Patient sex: F
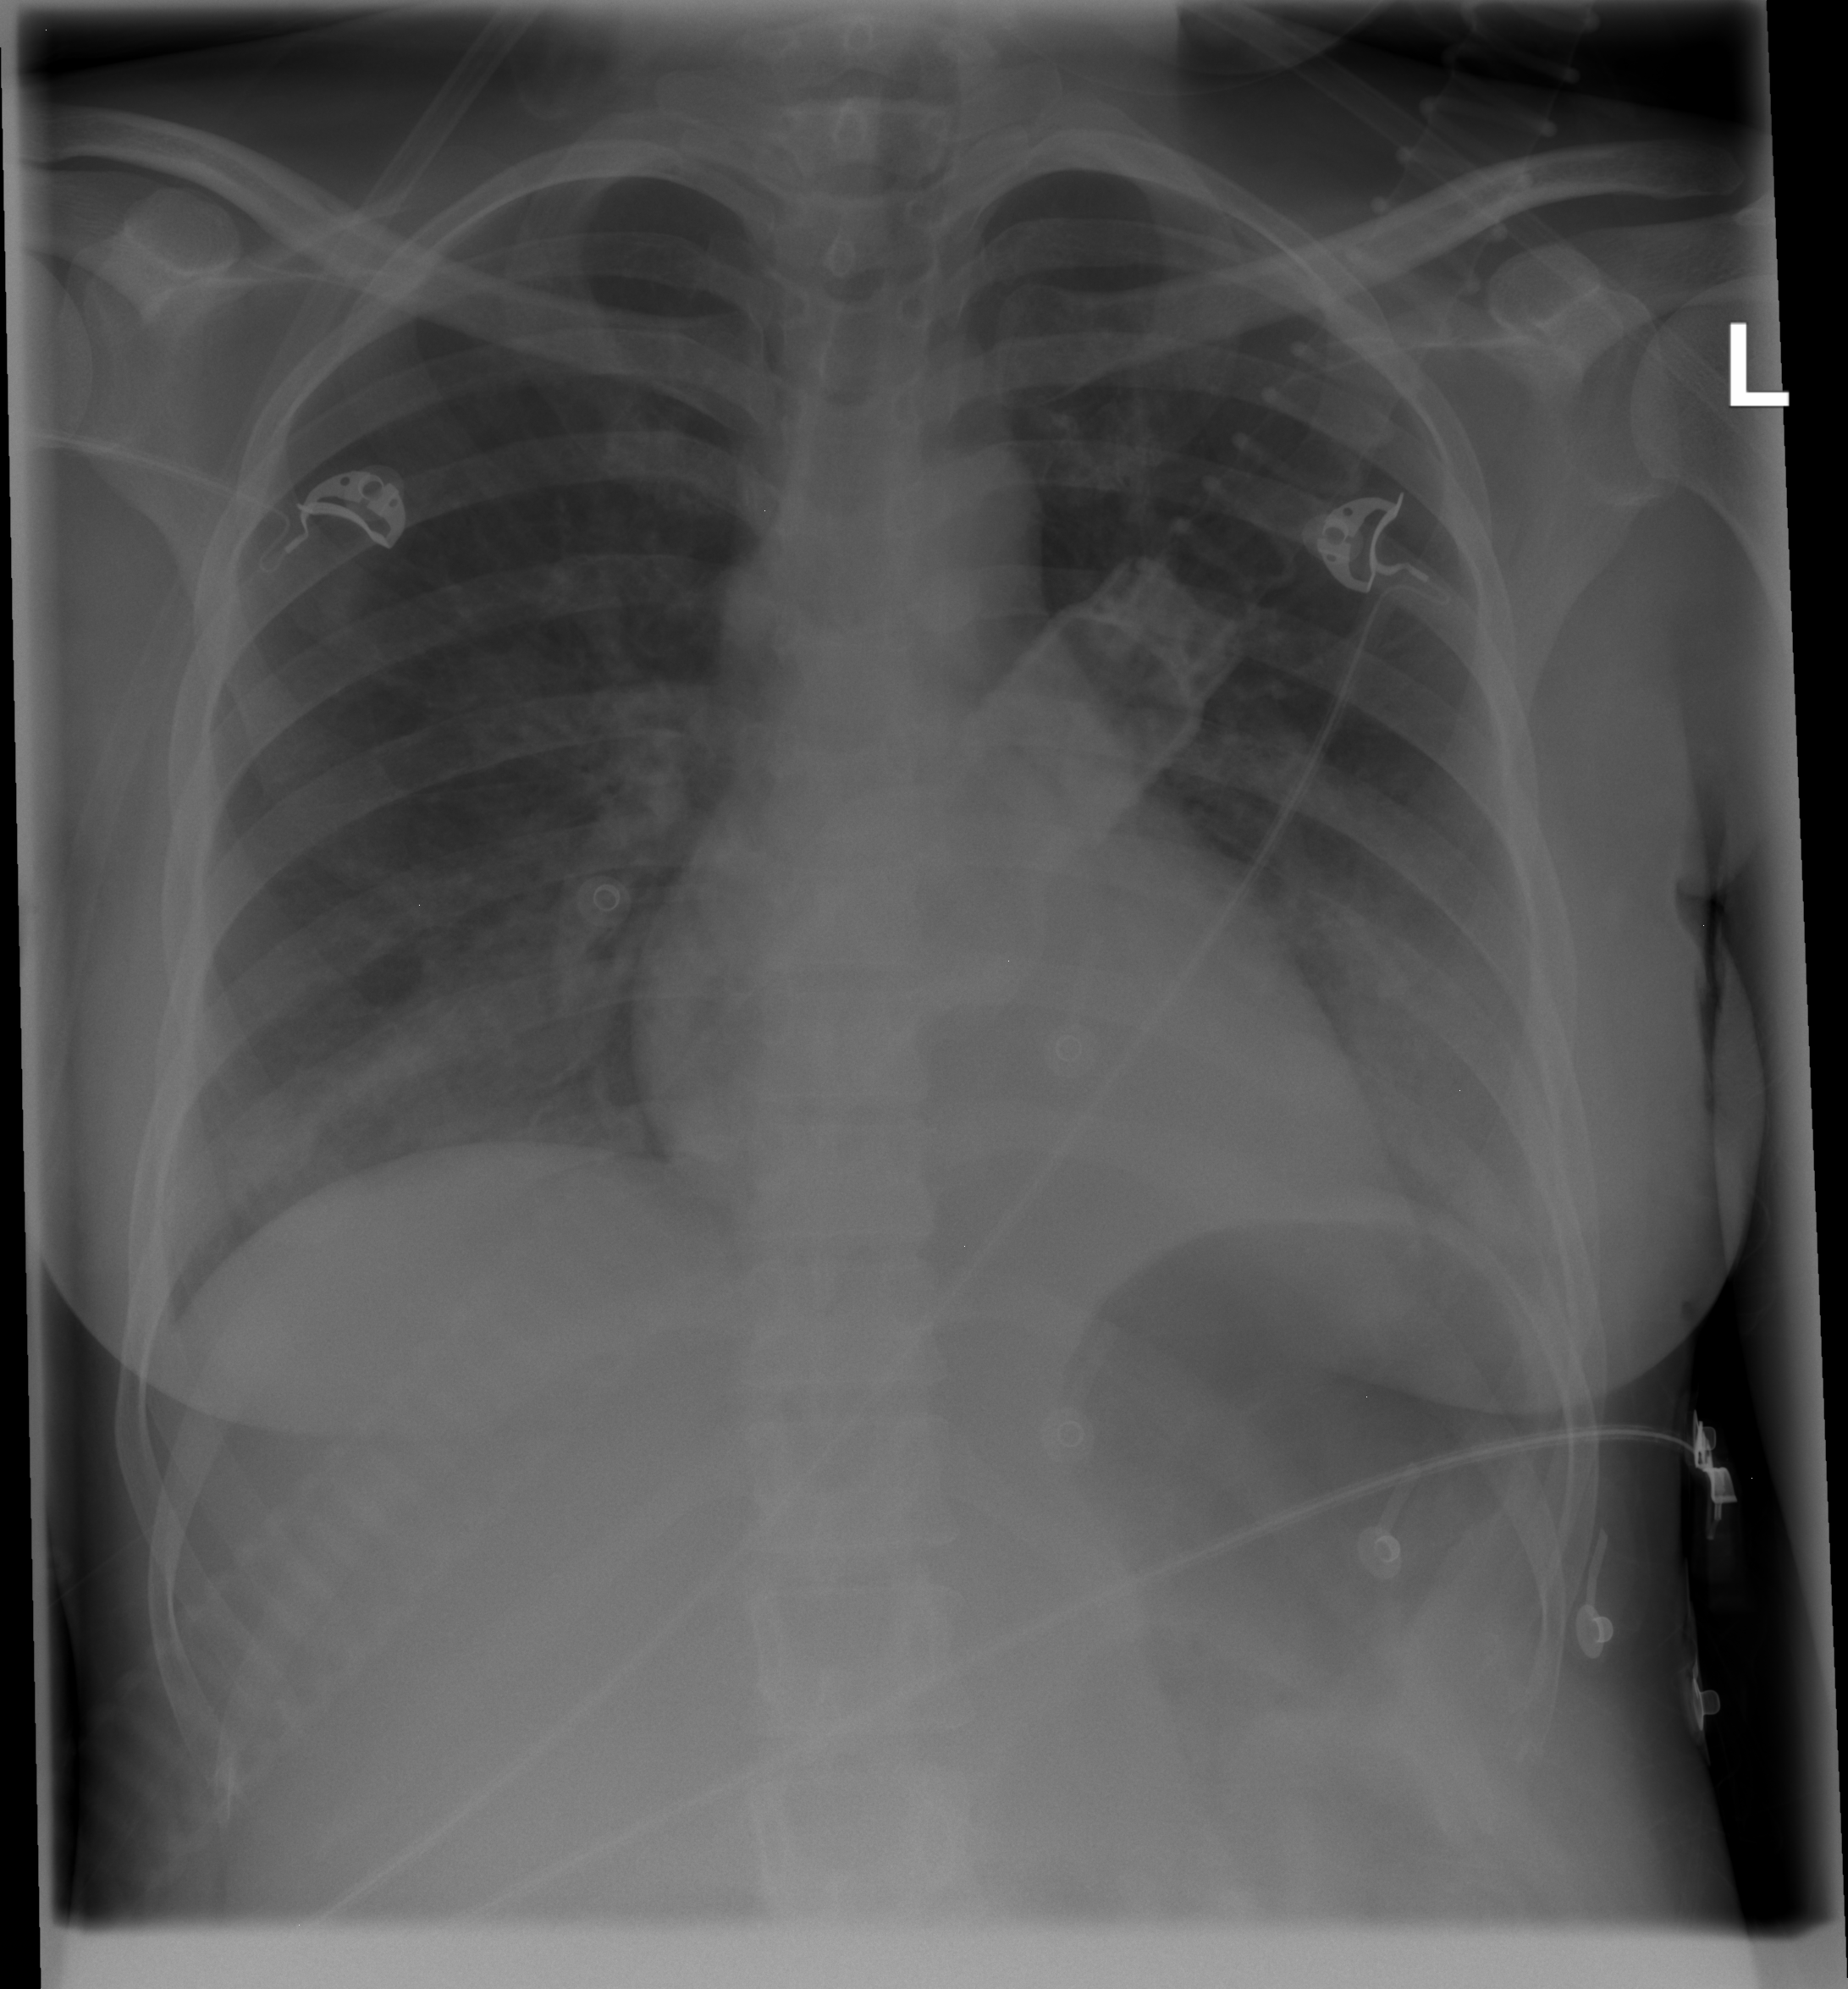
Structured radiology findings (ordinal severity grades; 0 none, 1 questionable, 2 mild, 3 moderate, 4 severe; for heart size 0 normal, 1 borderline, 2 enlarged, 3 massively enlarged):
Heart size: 0
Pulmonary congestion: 1
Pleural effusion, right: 0
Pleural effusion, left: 2
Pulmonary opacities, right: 2
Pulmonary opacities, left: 2
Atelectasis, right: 1
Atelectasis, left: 1